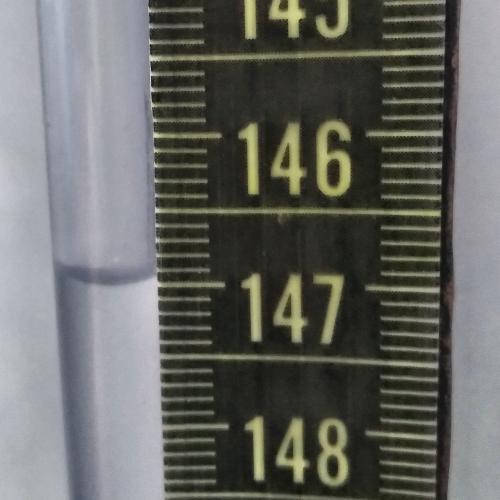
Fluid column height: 147.0 cm